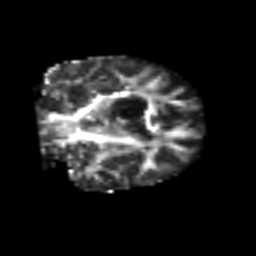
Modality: FA
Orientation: coronal
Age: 67
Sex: female
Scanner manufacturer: siemens
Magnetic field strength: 3 T
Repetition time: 6.1 s
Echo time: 0.101 s